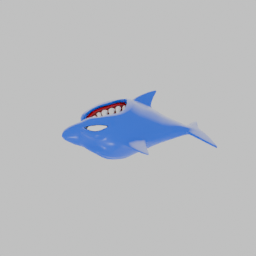
Label: animals